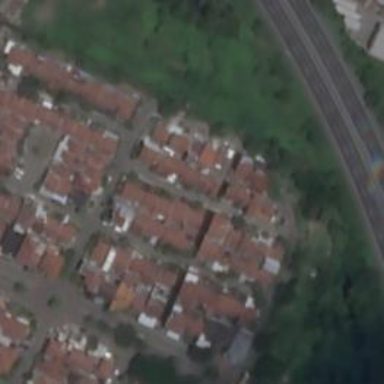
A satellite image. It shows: Residential road.